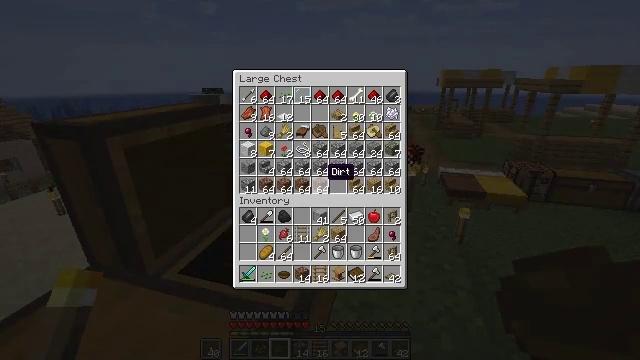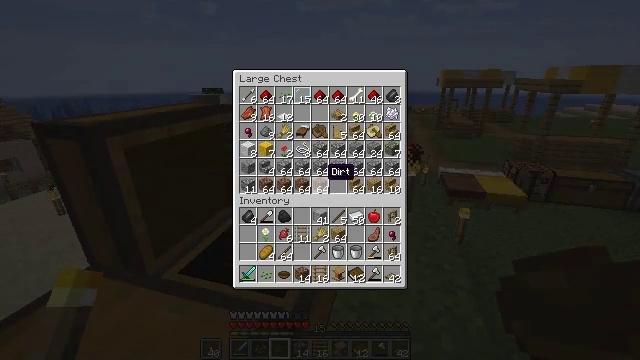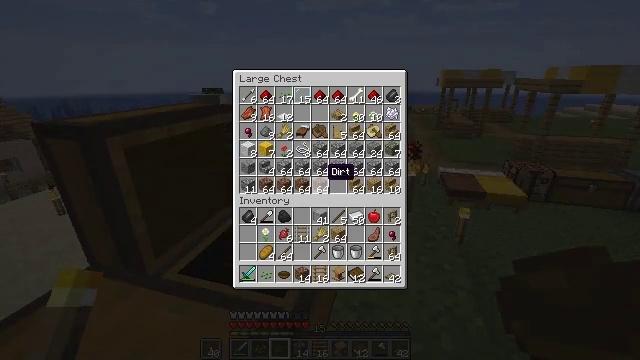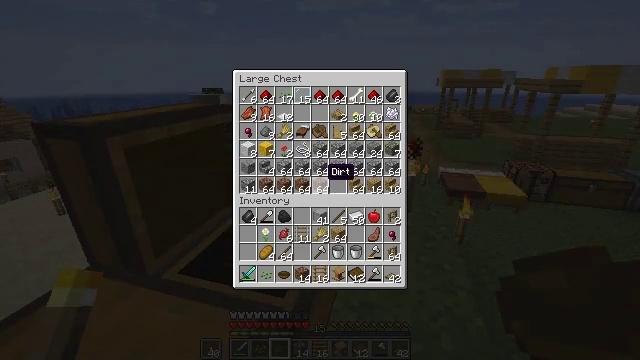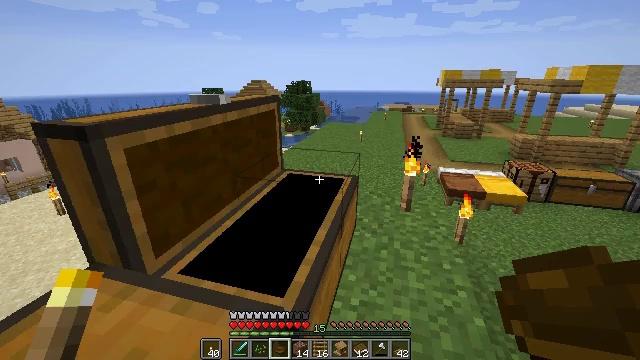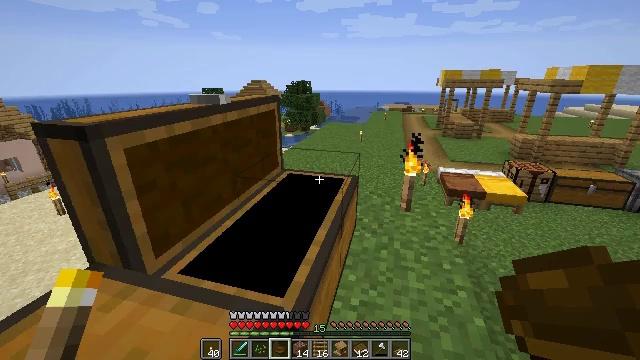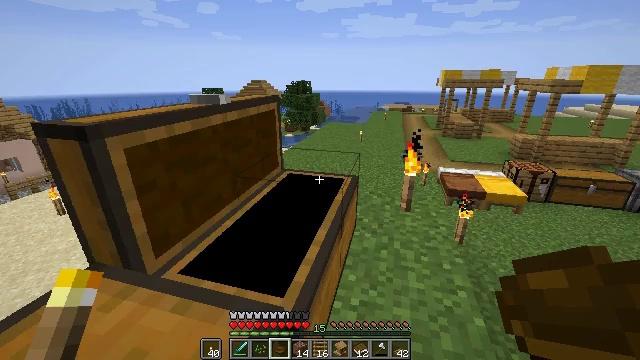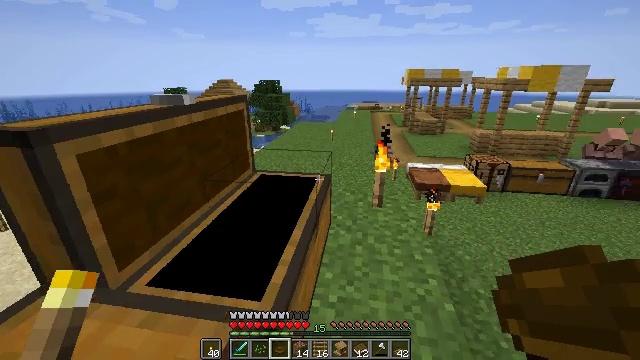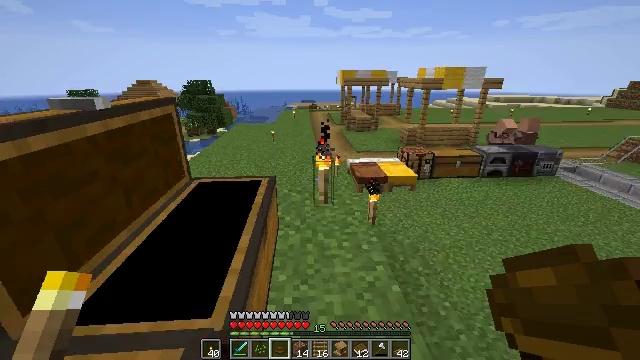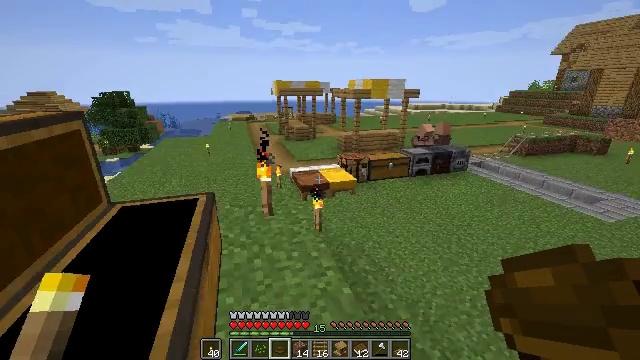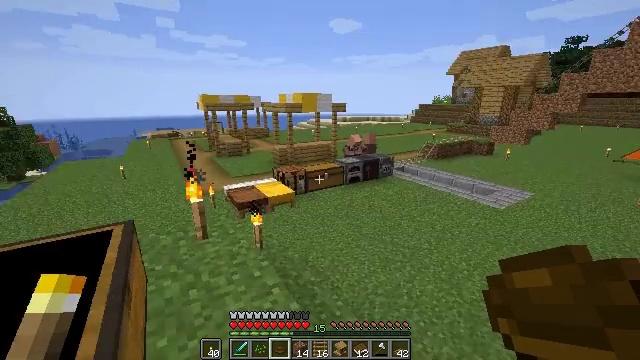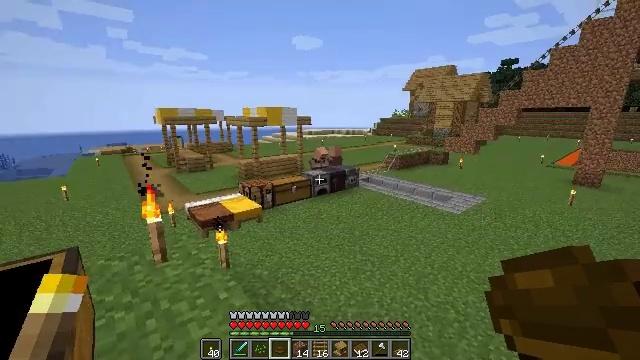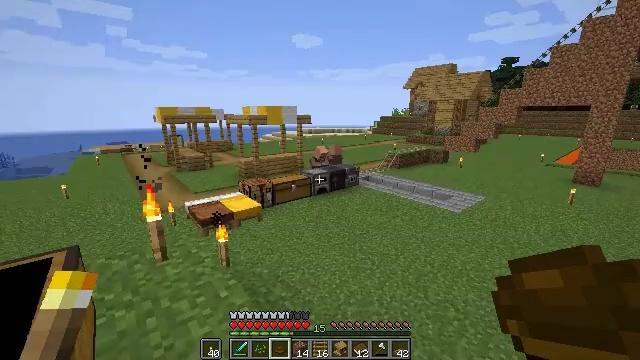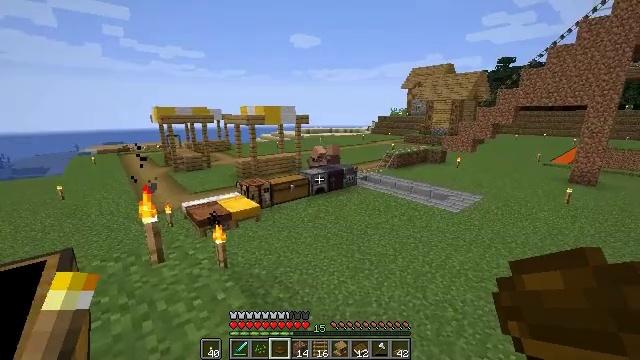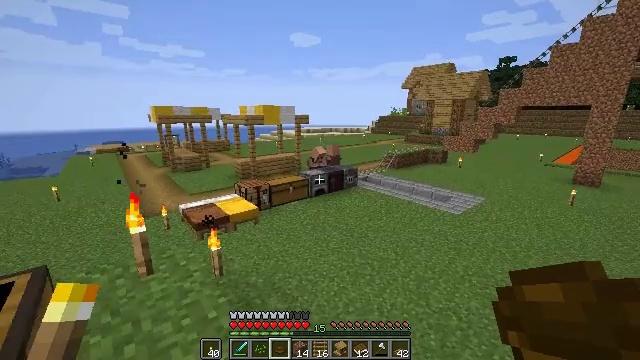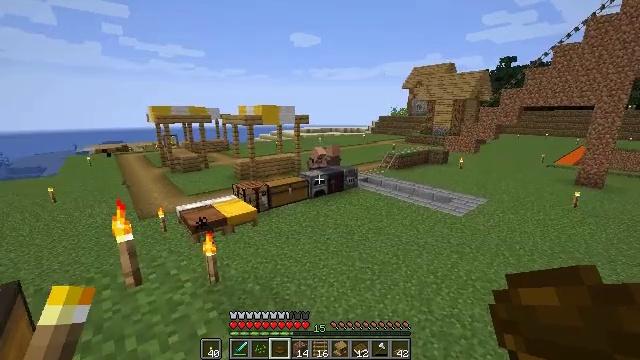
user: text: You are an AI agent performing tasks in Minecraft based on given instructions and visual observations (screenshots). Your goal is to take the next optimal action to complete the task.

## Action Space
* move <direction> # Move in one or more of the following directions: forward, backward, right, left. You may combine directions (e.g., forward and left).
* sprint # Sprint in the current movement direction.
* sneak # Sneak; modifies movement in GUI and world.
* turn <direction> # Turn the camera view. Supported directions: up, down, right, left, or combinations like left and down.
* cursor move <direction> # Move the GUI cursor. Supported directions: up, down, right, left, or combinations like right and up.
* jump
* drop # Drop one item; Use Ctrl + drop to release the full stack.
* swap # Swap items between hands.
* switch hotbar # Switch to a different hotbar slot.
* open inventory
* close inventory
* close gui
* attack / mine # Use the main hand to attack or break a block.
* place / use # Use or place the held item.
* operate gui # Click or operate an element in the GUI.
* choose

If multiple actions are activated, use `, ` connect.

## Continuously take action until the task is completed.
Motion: motion action
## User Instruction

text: Left click on the blast furnace to break it.
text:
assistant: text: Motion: no_op
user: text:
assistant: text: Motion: no_op
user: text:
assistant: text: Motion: no_op
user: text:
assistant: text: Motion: no_op
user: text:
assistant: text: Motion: close gui
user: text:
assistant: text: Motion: no_op
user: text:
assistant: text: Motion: turn right
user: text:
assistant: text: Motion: turn right
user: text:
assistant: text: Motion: turn right and up
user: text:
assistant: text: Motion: turn right and up
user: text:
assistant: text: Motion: turn right and up
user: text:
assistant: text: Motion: no_op
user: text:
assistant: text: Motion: move forward
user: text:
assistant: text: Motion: move forward
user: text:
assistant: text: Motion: move forward
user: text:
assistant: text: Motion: move forward
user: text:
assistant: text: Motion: move forward
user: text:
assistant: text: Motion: move forward, sprint
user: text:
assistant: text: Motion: move forward, sprint, turn right
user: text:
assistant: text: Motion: move forward, sprint, turn left
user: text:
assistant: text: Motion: move forward
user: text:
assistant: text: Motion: move forward
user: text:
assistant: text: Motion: move forward, sprint, turn left
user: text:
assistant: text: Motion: move forward, sprint, turn left
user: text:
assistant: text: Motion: move forward, sprint, turn left
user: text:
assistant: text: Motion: move forward, turn left
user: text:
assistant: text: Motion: move forward, turn left
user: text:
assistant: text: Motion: move forward, sprint
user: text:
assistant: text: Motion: move forward, sprint
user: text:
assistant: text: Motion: move forward, sprint